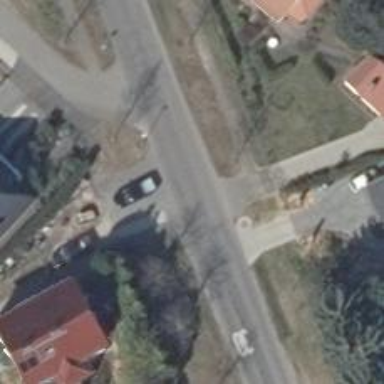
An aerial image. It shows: Smooth asphalt road in residential area.